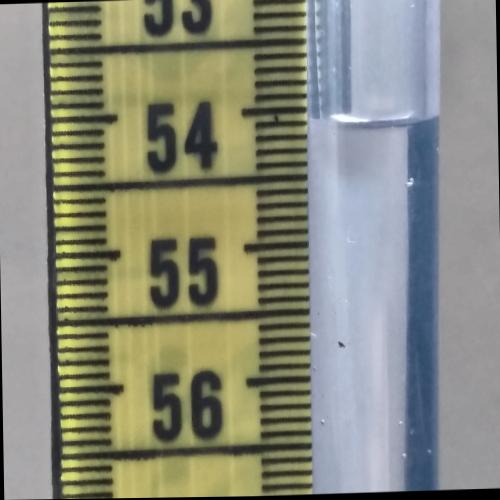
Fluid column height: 54.1 cm